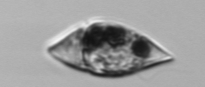
Label: Amphidinium